Field crop: maize
Growth stage: 2
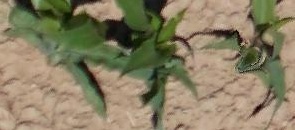
Species: maize